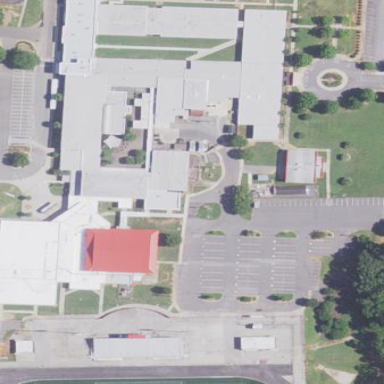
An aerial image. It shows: School.